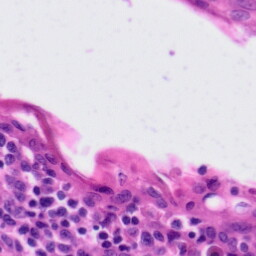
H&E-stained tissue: Tonsil